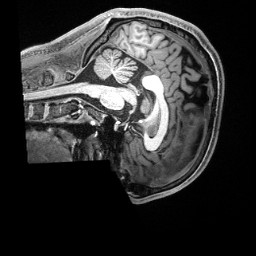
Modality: T1w
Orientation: sagittal
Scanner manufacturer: siemens
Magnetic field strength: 3 T
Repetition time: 2.5 s
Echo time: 0.00231 s